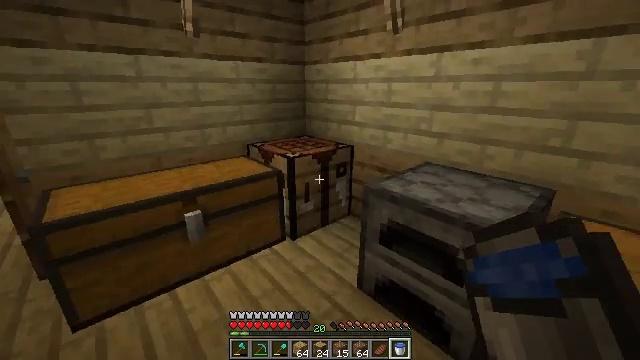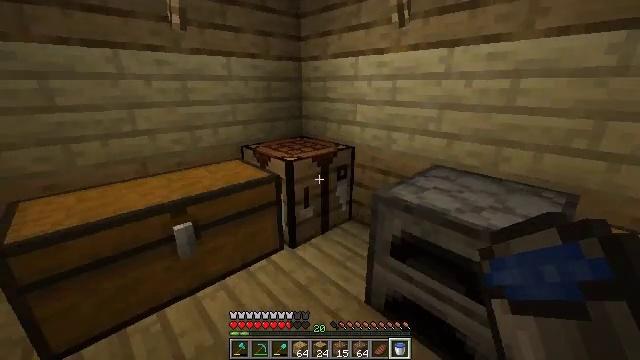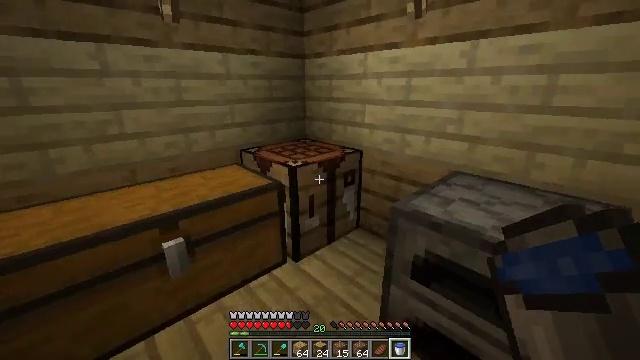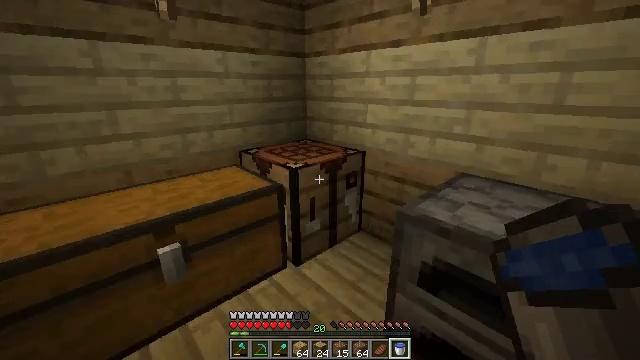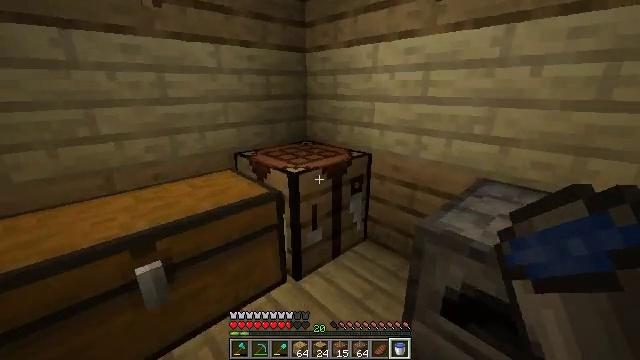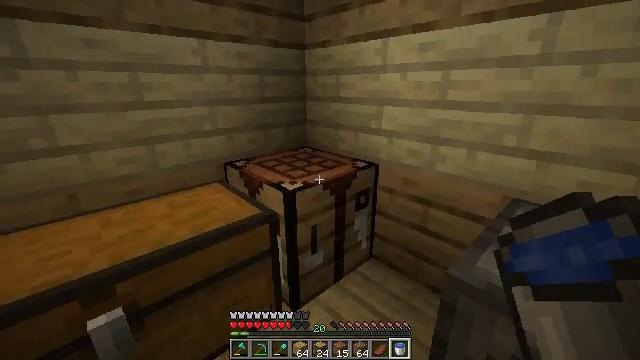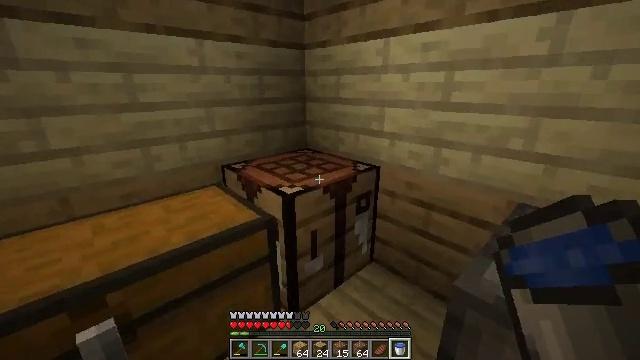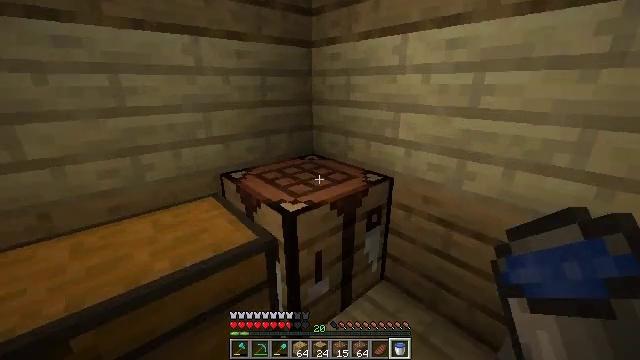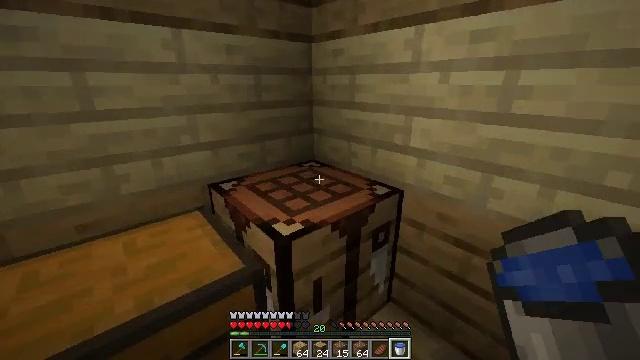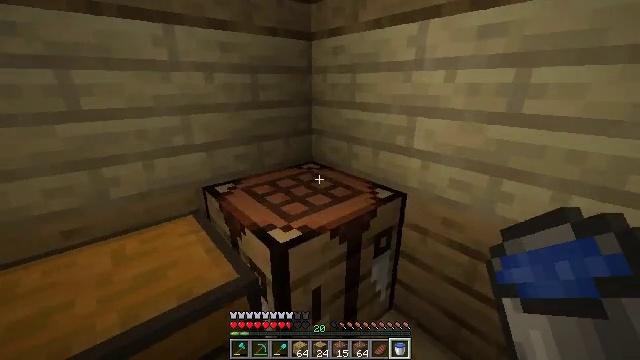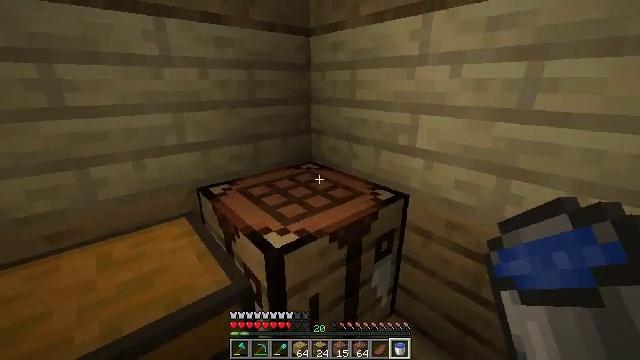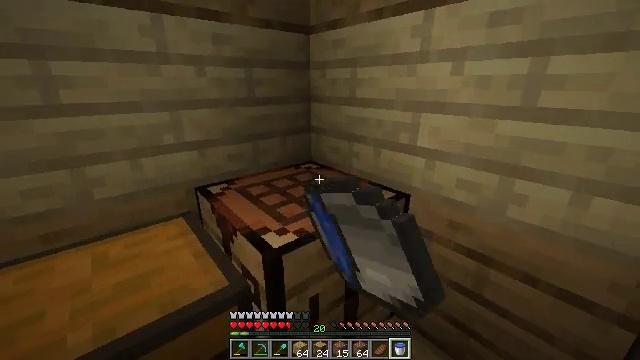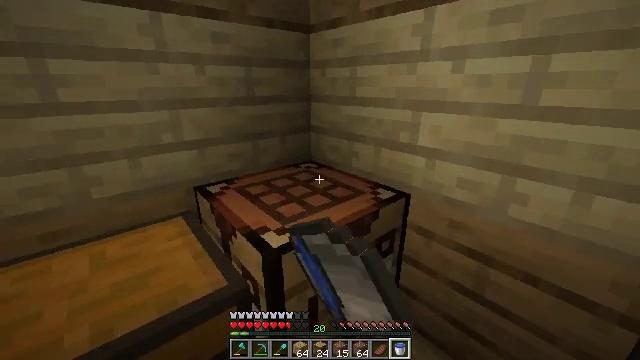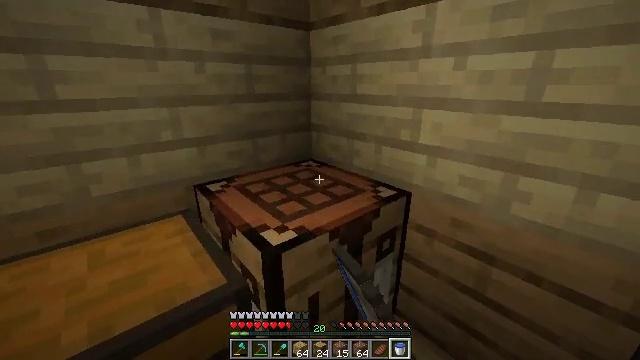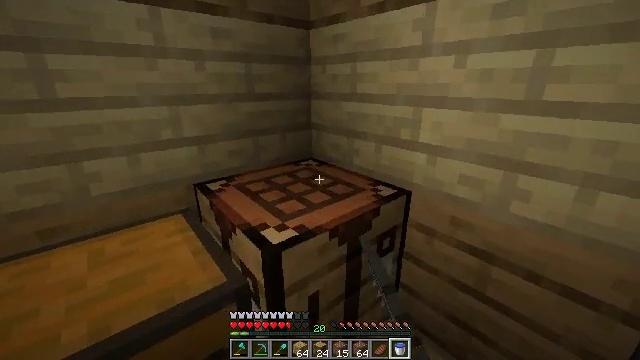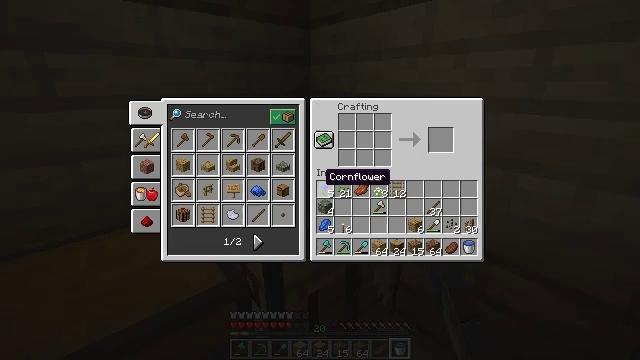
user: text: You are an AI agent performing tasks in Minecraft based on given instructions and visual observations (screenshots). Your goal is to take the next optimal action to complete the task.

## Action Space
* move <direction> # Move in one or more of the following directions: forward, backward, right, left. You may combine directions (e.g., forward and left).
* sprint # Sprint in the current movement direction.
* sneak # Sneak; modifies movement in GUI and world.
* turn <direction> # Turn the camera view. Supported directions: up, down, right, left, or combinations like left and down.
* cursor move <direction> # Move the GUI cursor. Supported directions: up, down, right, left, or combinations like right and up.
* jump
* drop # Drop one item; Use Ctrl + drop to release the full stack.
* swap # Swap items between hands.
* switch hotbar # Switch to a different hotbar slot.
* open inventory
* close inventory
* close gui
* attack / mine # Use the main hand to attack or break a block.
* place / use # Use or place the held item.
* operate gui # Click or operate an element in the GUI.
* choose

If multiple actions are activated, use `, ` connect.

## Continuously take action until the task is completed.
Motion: motion action
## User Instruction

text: Use the crafting table to create a stone hoe.
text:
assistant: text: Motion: move forward, turn right
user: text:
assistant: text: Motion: move forward
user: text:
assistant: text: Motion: move forward
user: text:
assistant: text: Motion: move forward
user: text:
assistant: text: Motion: move forward
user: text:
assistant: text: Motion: move forward
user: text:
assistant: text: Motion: move forward, turn left
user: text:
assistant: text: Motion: no_op
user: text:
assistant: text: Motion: no_op
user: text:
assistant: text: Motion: use / place
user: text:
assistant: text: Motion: use / place
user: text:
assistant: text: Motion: use / place
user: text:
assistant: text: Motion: no_op
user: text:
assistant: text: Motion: no_op
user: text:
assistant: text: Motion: open gui
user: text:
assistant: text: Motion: no_op
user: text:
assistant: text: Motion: no_op
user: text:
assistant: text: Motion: no_op
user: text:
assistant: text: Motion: no_op
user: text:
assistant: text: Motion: no_op
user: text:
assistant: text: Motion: no_op
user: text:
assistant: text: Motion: no_op
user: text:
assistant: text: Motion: no_op
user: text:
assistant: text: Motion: no_op
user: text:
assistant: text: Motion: no_op
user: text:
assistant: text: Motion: no_op
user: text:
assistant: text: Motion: cursor move right and up
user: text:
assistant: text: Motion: cursor move right and up
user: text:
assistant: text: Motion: cursor move up
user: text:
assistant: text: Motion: cursor move left and up